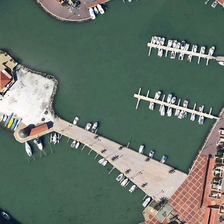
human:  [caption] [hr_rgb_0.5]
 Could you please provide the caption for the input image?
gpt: many white ships are in the harbour .

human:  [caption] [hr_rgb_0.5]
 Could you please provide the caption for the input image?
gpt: many white ships are in the harbour .

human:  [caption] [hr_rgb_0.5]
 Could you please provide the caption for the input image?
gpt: the port is large and covers a wide area .

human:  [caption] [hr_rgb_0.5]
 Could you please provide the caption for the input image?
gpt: the port is large and covers a wide area .

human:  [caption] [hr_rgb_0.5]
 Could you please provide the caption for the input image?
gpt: many white ships are in the harbour .